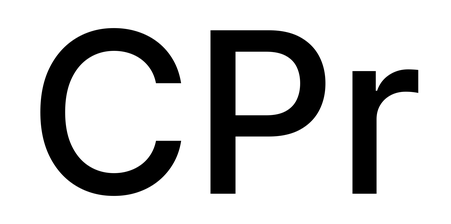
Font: Inter_Medium